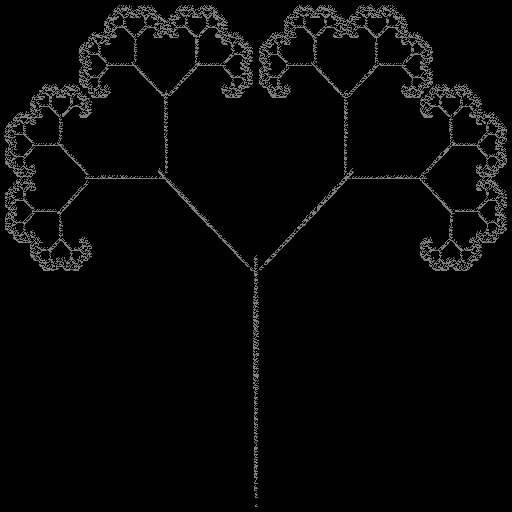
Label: sticks